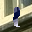
Label: 1